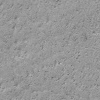
Atmospheric dust classification: not_dusty